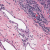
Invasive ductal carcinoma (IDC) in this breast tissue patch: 0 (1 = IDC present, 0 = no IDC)